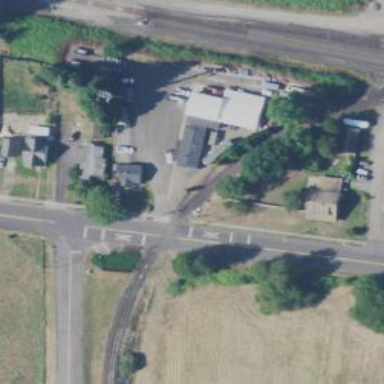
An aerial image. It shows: Level crossing with lights at railway intersection.